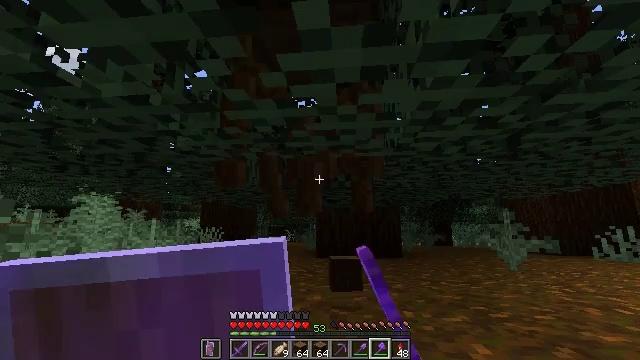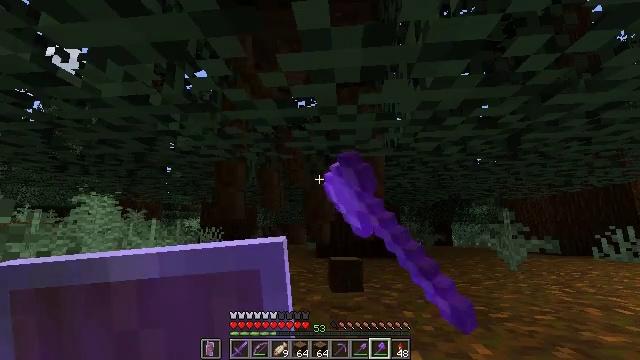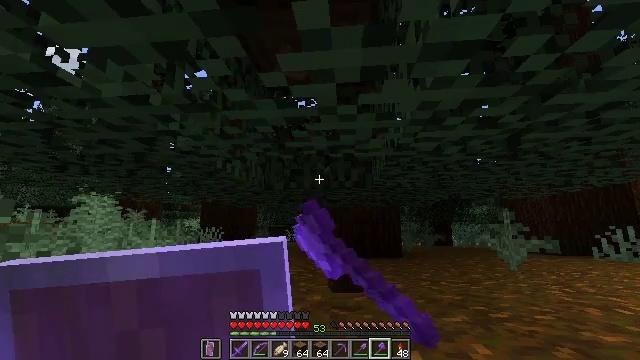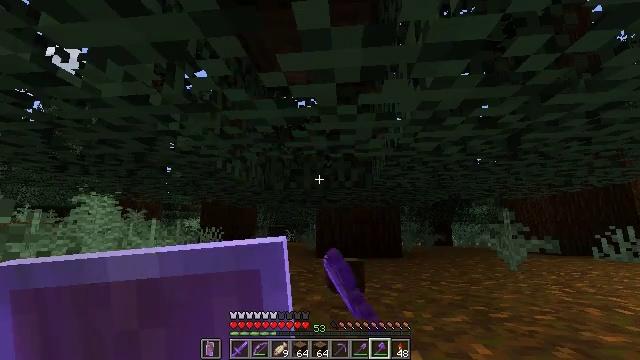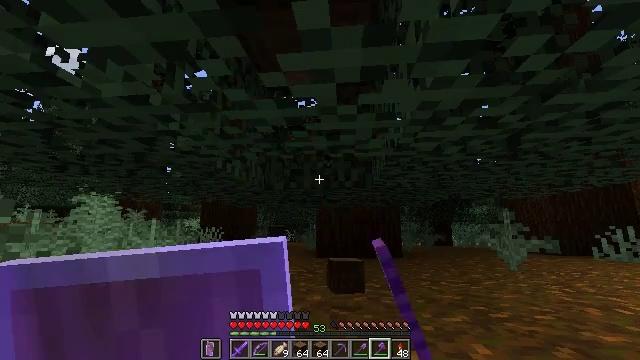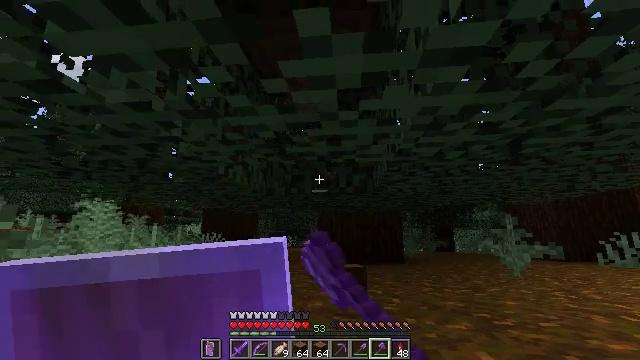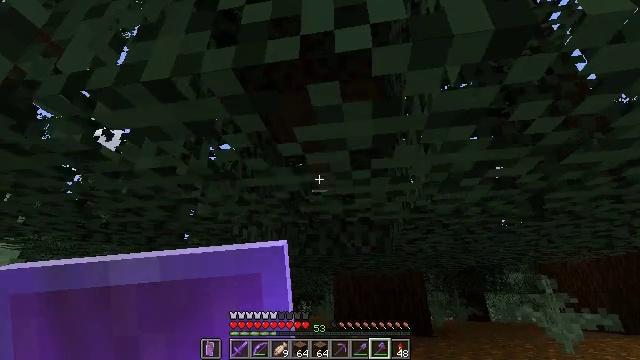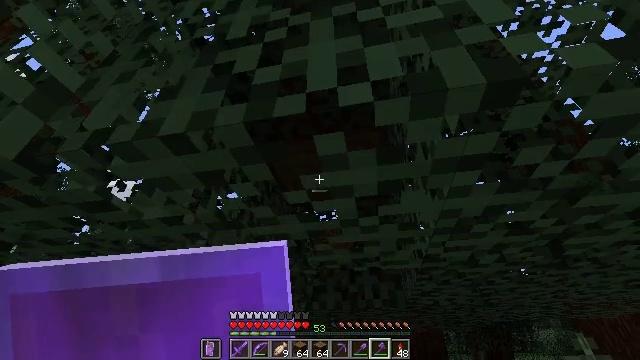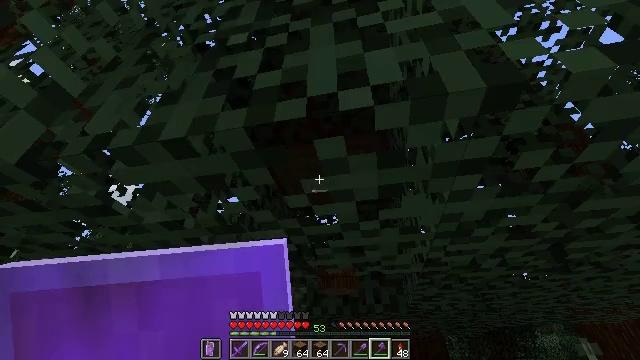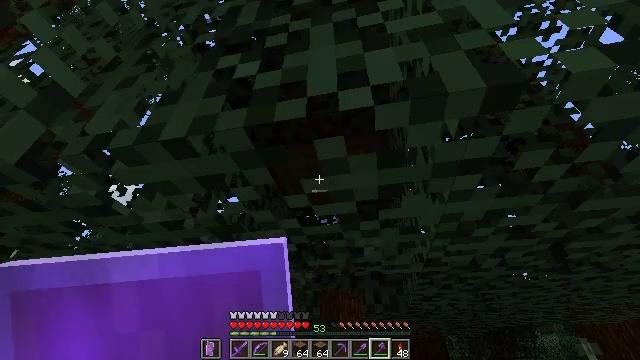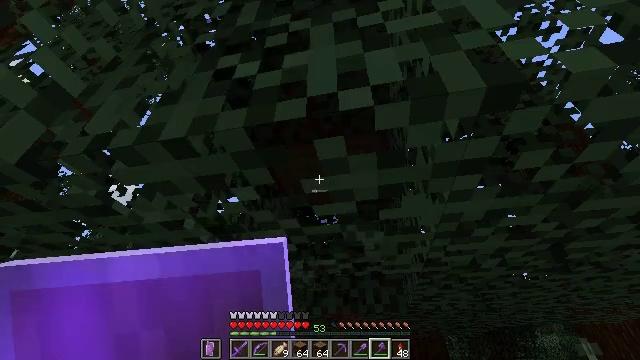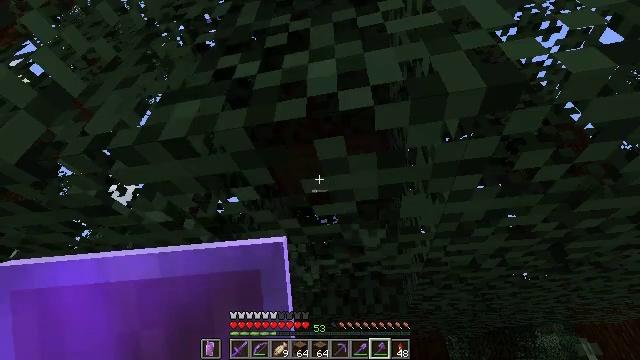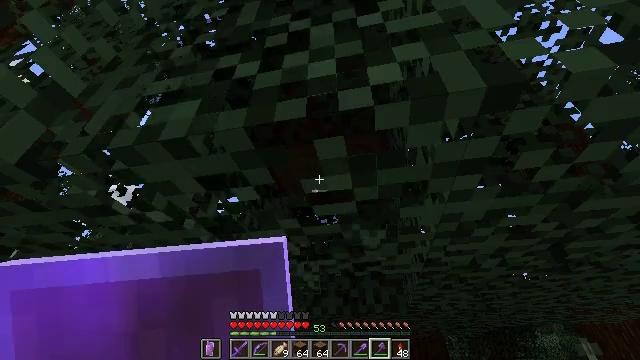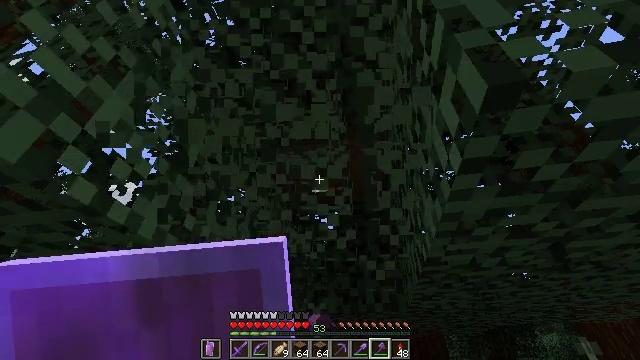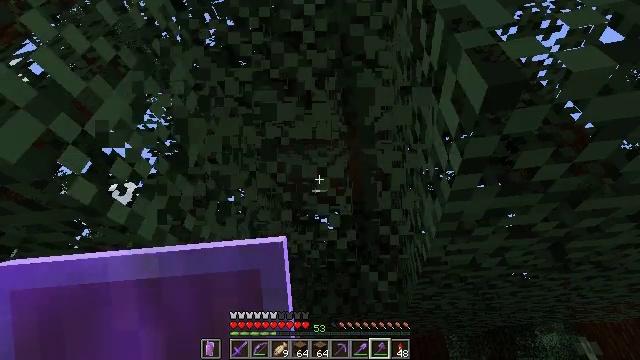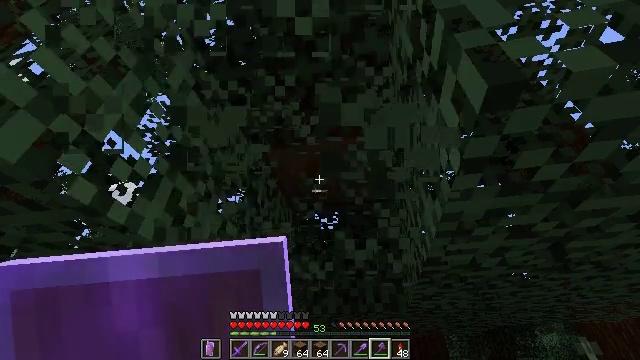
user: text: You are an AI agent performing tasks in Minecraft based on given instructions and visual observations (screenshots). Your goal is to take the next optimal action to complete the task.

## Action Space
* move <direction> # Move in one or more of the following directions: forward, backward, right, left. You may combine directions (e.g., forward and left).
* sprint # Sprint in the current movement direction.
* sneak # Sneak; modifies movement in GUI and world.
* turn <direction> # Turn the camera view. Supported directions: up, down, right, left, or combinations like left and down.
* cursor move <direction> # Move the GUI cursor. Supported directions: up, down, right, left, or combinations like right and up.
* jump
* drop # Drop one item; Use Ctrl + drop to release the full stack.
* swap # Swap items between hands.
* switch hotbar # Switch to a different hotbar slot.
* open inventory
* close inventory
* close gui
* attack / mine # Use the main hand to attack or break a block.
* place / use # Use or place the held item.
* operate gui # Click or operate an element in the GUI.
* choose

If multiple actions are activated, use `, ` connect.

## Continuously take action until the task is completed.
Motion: motion action
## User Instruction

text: Gather spruce leaves to collect foliage.
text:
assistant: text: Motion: attack / mine
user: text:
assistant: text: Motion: attack / mine
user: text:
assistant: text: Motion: attack / mine
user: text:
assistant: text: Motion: attack / mine
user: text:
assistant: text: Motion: turn up
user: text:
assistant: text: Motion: turn left and up
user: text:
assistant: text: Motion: turn left and up
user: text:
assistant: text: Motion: attack / mine
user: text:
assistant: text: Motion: attack / mine
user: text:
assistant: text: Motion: attack / mine
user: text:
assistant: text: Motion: attack / mine
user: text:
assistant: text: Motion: attack / mine
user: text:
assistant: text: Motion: attack / mine
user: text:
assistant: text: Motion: attack / mine
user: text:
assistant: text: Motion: attack / mine
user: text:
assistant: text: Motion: move forward, attack / mine
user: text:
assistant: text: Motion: move forward, attack / mine, jump
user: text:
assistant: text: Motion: jump